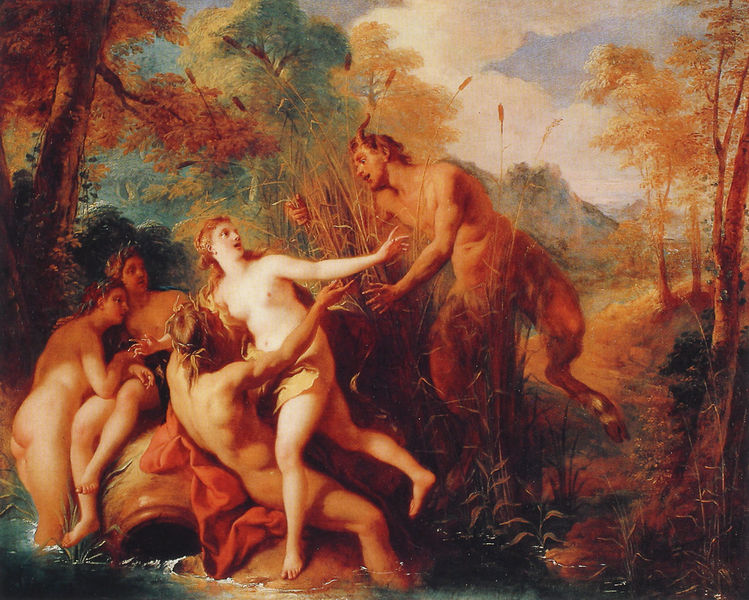
Titel: Pan und Syrinx
Künstler: Jean - Francois de Troy
Institution: Malibu, J. Paul Getty Museum
Schlagwörter: akt, baum, gemälde, himmel, mann, nackt, wasser, wolken, bäume, frauen, grün, landschaft, menschen, see, ufer, braun, brust, frau, männer, gras, rot, tuch, weg, beige, malerei, öl, bach, natur, schilf, gewässer, wald, krug, beine, fell, huf, hufe, brüste, hintern, berge, gebirge, herbst, muskeln, jungfrau, raub, überfall, kranz, mythologie, göttin, teufel, faun, nymphe, pan, zentaur, märchen, hörner, amor, ziegenbock, diana, freundinnen, bade, schilfrohr, sartyr, schilffrohr